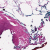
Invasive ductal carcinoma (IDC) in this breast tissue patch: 0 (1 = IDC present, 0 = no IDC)